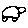
Label: car